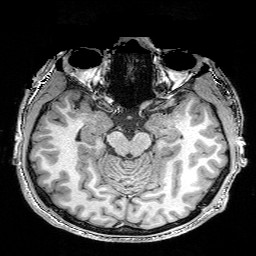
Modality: T1w
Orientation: coronal
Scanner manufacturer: siemens
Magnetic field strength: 3 T
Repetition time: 0.02 s
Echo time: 0.005 s